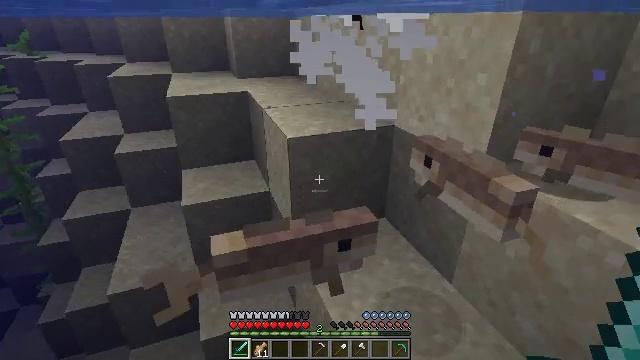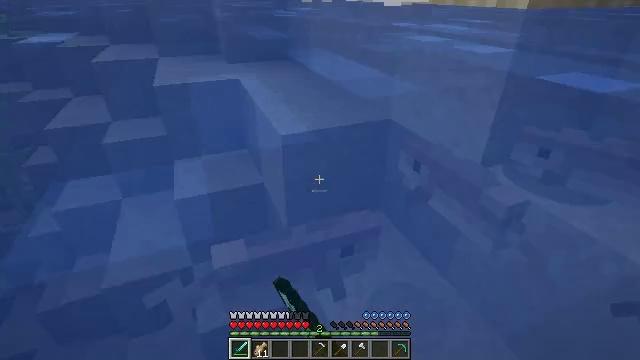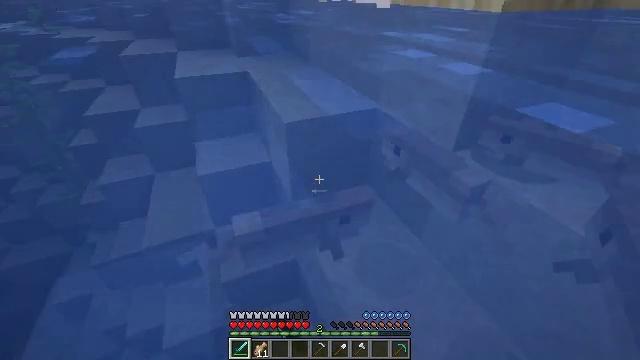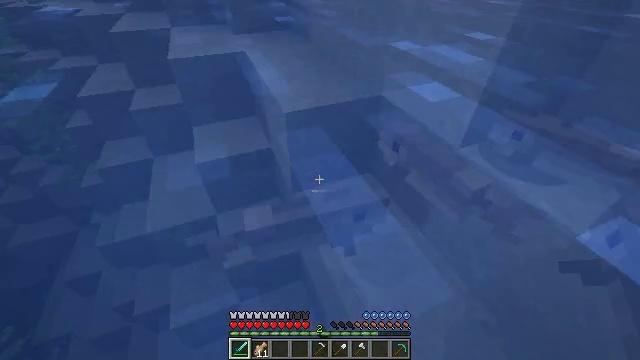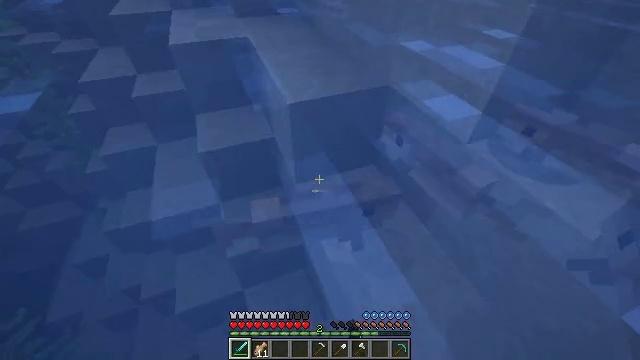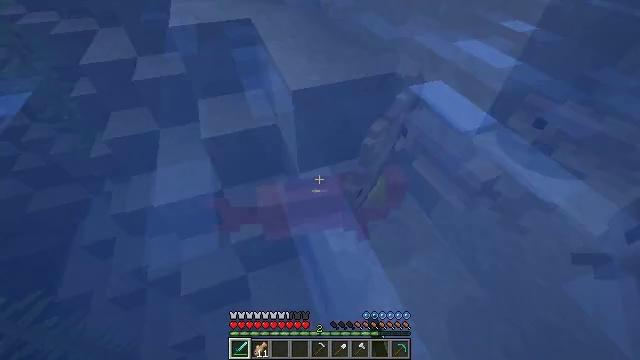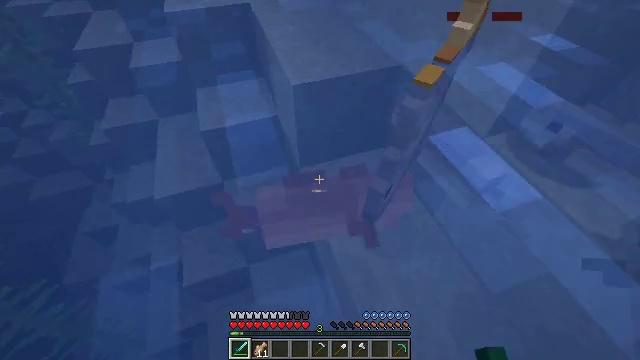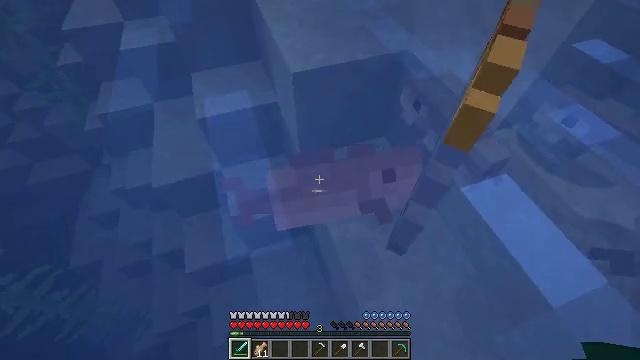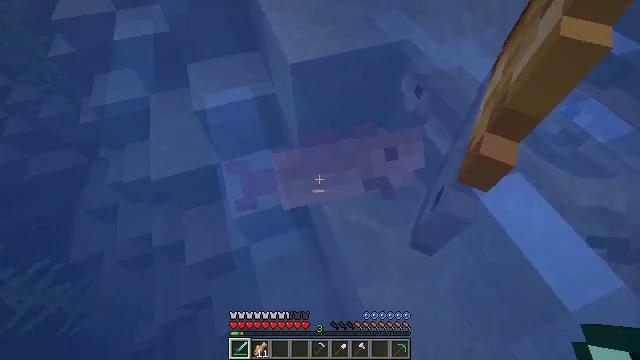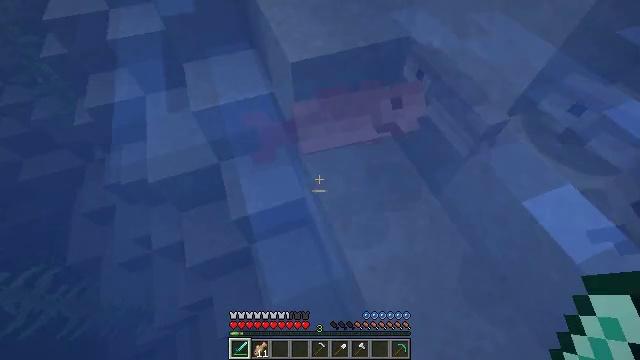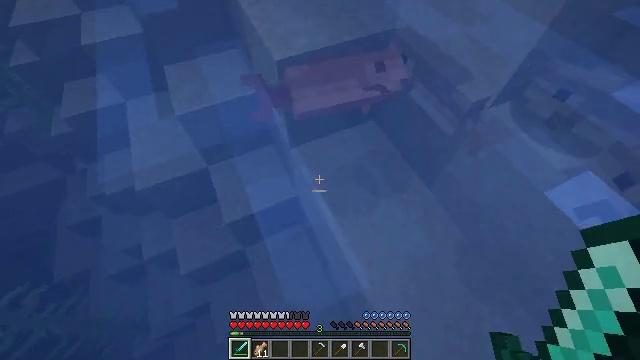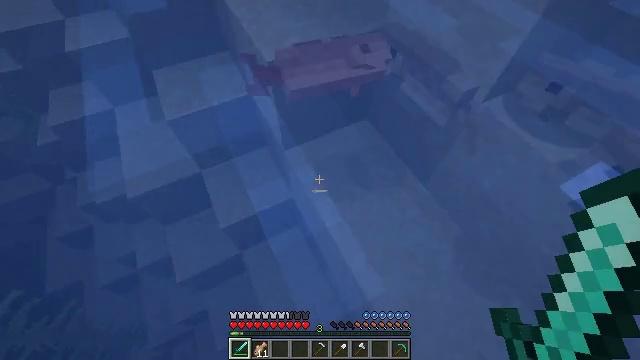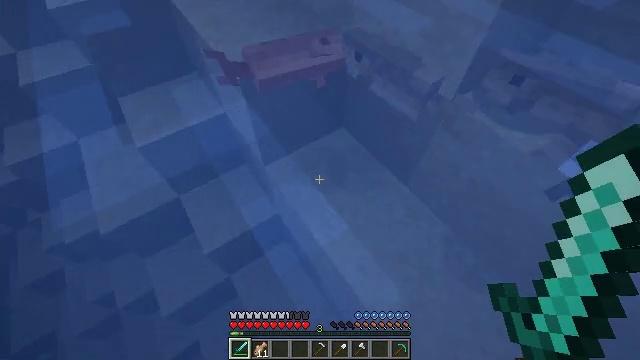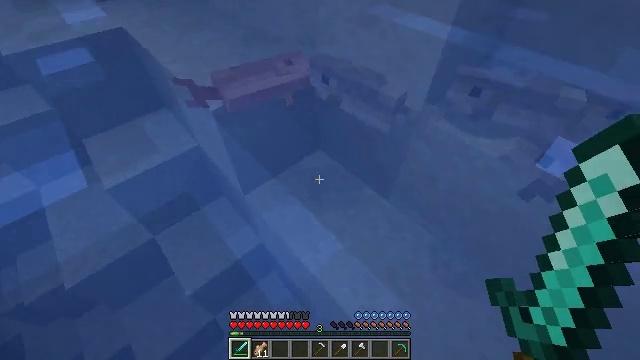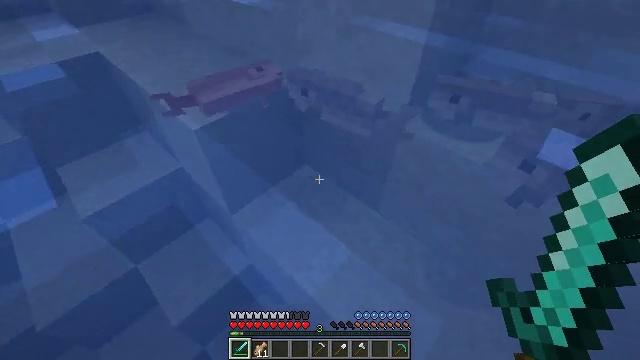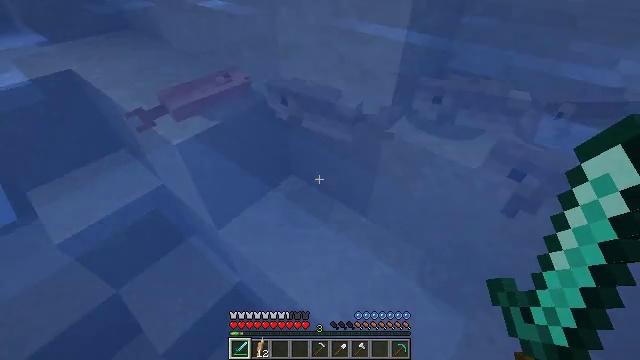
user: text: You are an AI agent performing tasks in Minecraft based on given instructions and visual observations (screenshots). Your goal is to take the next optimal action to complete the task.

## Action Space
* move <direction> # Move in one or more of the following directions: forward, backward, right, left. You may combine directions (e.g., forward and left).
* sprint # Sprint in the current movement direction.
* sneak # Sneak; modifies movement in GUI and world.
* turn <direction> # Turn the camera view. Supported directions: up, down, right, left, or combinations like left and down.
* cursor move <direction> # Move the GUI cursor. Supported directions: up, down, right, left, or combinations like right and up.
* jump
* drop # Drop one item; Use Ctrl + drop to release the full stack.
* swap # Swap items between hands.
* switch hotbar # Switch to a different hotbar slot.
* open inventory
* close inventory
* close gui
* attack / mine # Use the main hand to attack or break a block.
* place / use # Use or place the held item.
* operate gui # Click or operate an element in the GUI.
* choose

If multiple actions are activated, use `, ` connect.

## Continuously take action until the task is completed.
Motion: motion action
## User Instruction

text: Kill mobs in water.
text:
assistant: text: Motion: move forward, turn right and down, attack / mine
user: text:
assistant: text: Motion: move forward, turn down, attack / mine
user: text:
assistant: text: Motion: move forward, turn down, attack / mine
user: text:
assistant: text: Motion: move forward, turn left and down
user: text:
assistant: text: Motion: move forward, turn left and down
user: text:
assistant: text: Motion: move forward, turn down
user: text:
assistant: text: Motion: move forward, turn down
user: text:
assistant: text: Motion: move forward, turn down
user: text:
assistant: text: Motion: turn right
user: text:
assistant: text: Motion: turn right
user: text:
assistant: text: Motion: turn right
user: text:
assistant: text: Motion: turn right and up
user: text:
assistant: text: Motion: turn right and up
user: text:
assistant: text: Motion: turn right and up
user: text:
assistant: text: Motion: turn right and up
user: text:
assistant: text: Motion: turn right and up
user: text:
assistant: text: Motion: turn right and up
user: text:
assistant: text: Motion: turn right and up
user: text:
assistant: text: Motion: move forward
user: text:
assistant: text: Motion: move forward
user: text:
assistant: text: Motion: move forward
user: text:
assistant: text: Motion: move forward, turn left
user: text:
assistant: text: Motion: move forward, turn left and up
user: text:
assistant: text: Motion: move forward, turn left and up
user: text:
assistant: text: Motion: move forward, turn left and up, attack / mine
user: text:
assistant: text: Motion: move forward, turn left and up, attack / mine
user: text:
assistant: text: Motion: move forward, turn left, attack / mine
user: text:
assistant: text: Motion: move forward, turn left, attack / mine
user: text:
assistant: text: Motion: move forward, turn left
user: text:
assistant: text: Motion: move forward, turn left and up